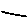
Label: line